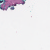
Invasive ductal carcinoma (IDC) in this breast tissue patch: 0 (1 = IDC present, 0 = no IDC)